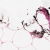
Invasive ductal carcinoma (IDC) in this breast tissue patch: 0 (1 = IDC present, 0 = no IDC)